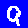
Digit: 9